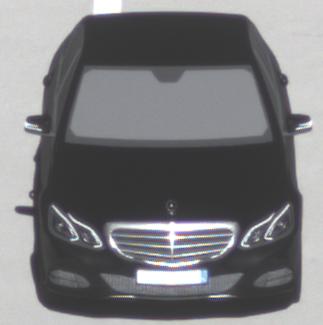
Make: Mercedes-Benz
Model: E 200
Detailed model: E-Class (212) Limousine
Model produced from: 2013/04
Model produced until: 2015/10
Doors: 4
Color: black
Road condition: dry road
Daytime: morning or afternoon
Contrast: high contrast